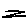
Label: zigzag